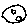
Label: moon